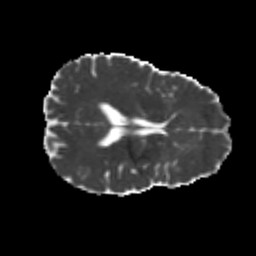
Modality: MD
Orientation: axial
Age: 24
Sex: male
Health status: healthy
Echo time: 0.074 s